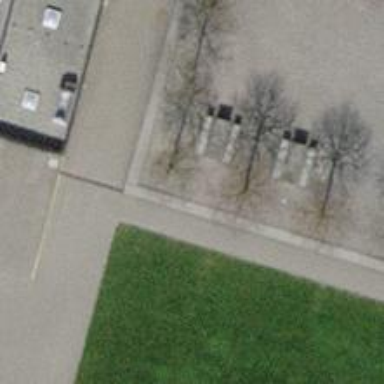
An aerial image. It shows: Picnic table made of concrete.